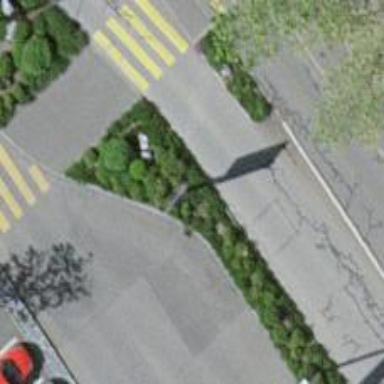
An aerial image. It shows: Tertiary road with asphalt surface.